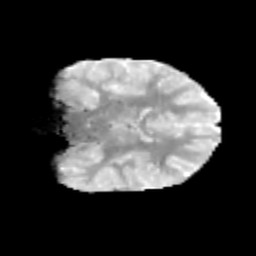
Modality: MD
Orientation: coronal
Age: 13
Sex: male
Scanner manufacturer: siemens
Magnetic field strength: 3 T
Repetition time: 3.8 s
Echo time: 0.07 s